Question: How would I setup this plot up in Python?
Here is what I do in Mathematica:
'''
mykvalue = Table[k, {k, 0, 10, 1}];
u[r_, k_] = 1/(2*r^2) + k/(2*r^2);
Plot[u[r, mykvalue], {r, 0, 5}, PlotStyle -> {Red},
PlotRange -> {{0, 5}, {0, 2}}]
'''

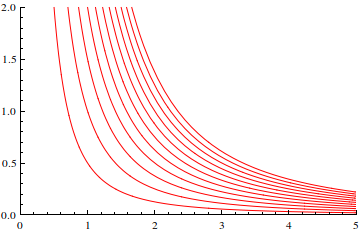
Answer: in my opinion one of the simplest way to do it would be to use a multidimensional list to store the values and than plot using matplotlib. this is what i mean
'''
from math import *
import numpy as np
import matplotlib.pyplot as plt
k = range(11)
yvals = [[] for i in range(len(k))] #there should be a more pythonic way to
x = np.arange(0.4,5,0.1) #create nested lists i think, ALM I added np.
for i in k:
for j in x:
i = float(i) #this conversion from int to float was to debug,
j = float(j) #it should be made better
y=1/(2*j**2) + i/(2*j**2)
i = int(i)
yvals[i].append(y)
for i in k:
plt.plot(x,yvals[i])
plt.show()
'''
that should work i guess. you can fiddle around with matplotlib to fix the axes and get labels and stuff.